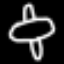
Label: airplane